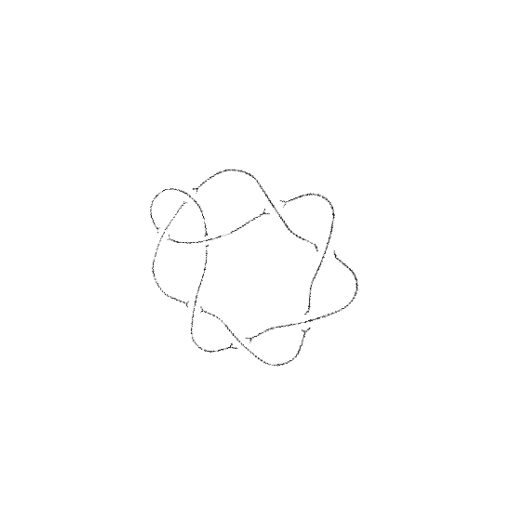
Crossing number: 8